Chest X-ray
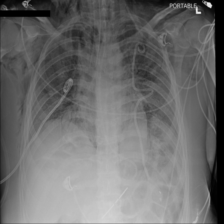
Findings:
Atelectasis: negative
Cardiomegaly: negative
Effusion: negative
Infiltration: negative
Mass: negative
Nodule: negative
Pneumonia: negative
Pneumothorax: negative
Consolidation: negative
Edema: negative
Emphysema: negative
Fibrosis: negative
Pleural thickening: negative
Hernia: negative